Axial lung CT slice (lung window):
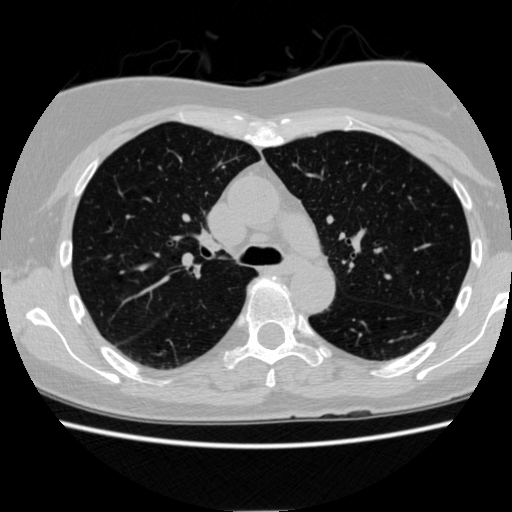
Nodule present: no